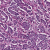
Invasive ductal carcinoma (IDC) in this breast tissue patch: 1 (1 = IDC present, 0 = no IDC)